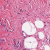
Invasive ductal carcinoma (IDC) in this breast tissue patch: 0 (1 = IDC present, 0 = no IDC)